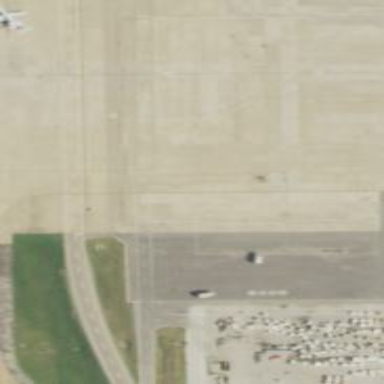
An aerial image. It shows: Image of taxiway at airport.